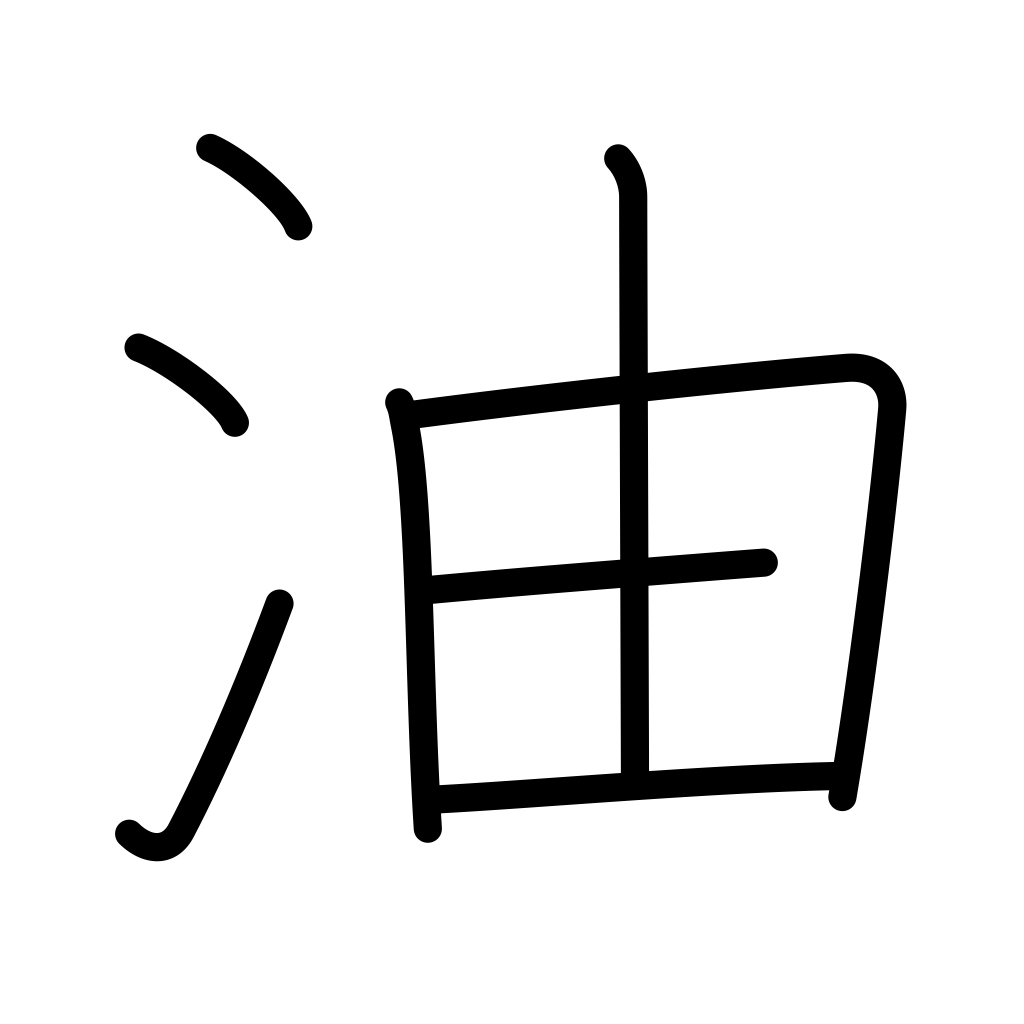
Meaning: oil, fat